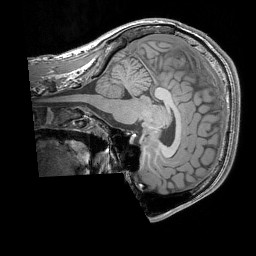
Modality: T1w
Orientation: sagittal
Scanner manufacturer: siemens
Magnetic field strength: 3 T
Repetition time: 1.83 s
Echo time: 0.00303 s